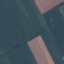
Label: AnnualCrop